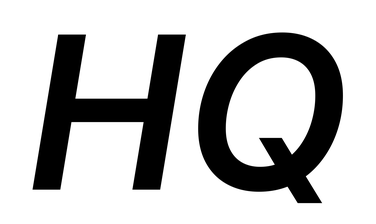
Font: Inter-Italic_SemiBold_Italic